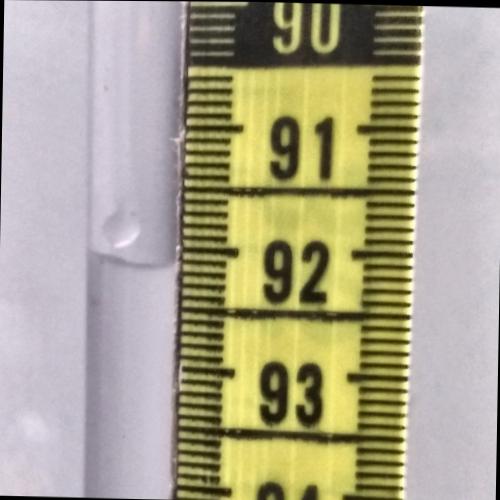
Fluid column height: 92.1 cm